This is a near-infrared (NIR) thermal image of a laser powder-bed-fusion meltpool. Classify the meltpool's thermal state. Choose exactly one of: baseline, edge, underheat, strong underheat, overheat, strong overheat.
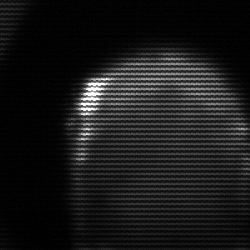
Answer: edge